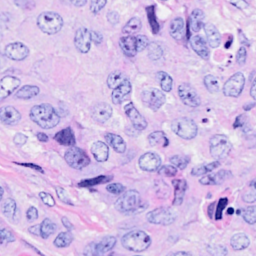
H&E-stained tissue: Breast